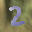
Label: 2